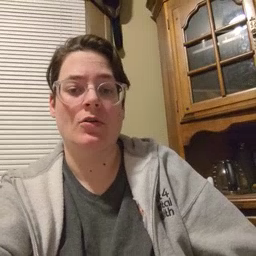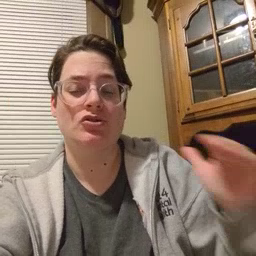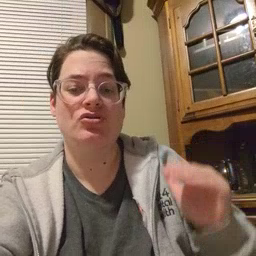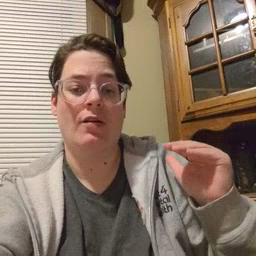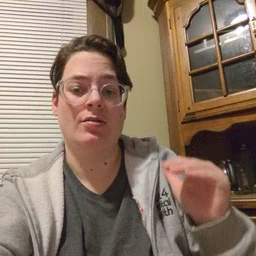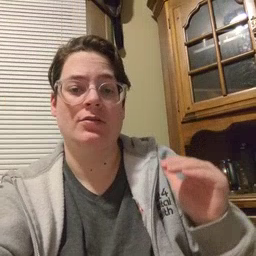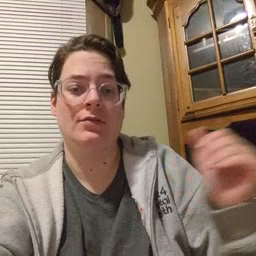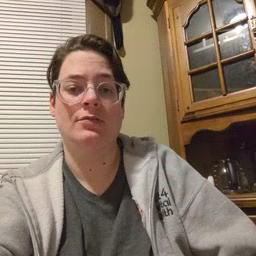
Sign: child